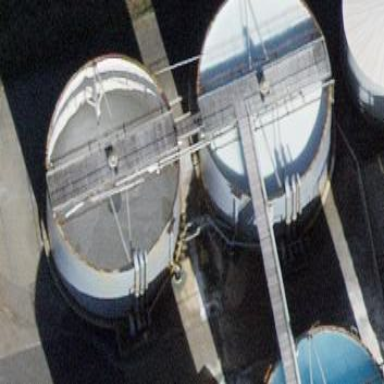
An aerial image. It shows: Storage tank for holding water.